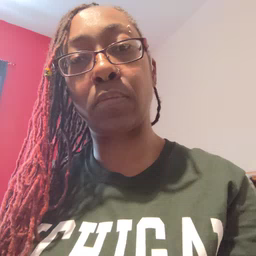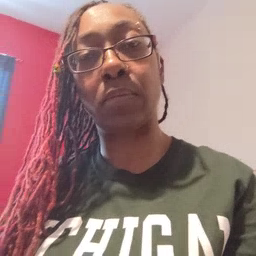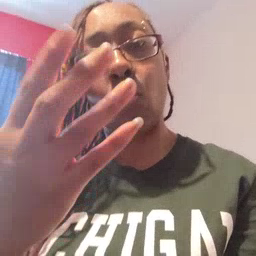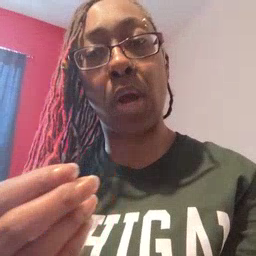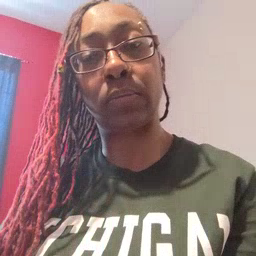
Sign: wet